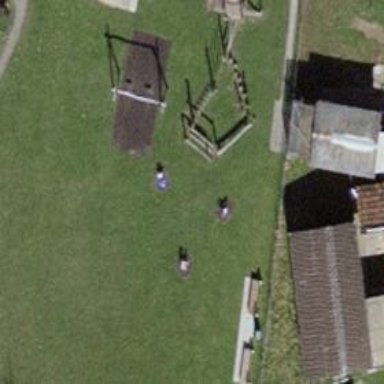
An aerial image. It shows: Playground with springy equipment.